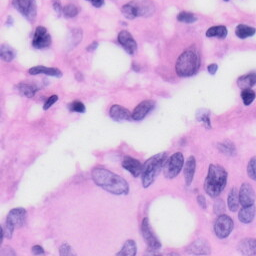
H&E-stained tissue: Skin